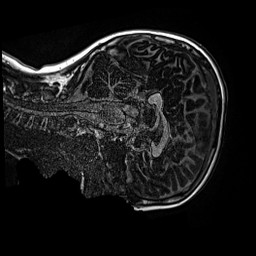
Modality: MP2RAGE
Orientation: sagittal
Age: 11
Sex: male
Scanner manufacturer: siemens
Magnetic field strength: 3 T
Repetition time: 4 s
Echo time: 0.00299 s